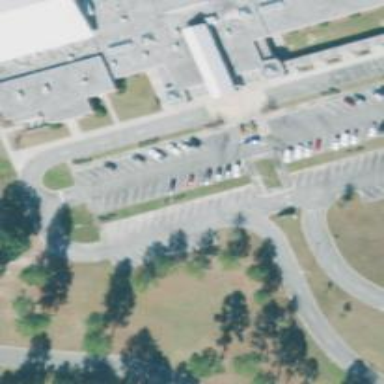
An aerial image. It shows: Parking space.